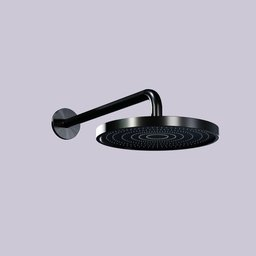
Label: appliances